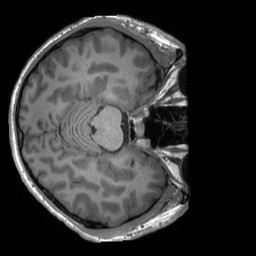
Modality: T1w
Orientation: axial
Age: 29
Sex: male
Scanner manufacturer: siemens
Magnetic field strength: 3 T
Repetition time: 2.3 s
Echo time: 0.00232 s